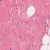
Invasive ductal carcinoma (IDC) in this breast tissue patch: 0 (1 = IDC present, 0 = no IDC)